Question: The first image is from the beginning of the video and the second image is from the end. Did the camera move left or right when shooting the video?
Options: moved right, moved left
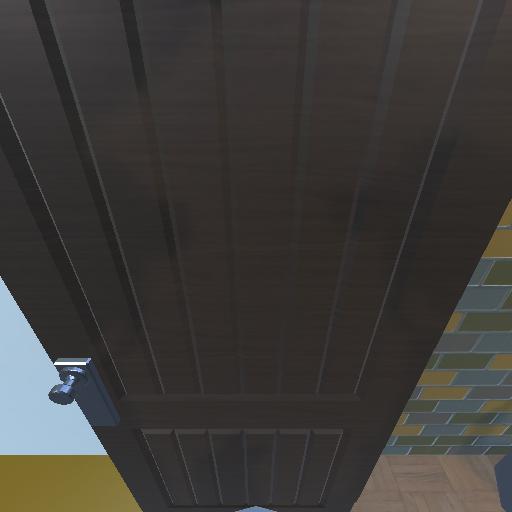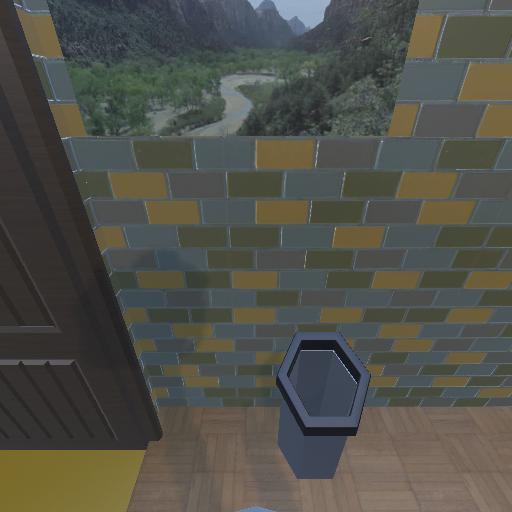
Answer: moved right